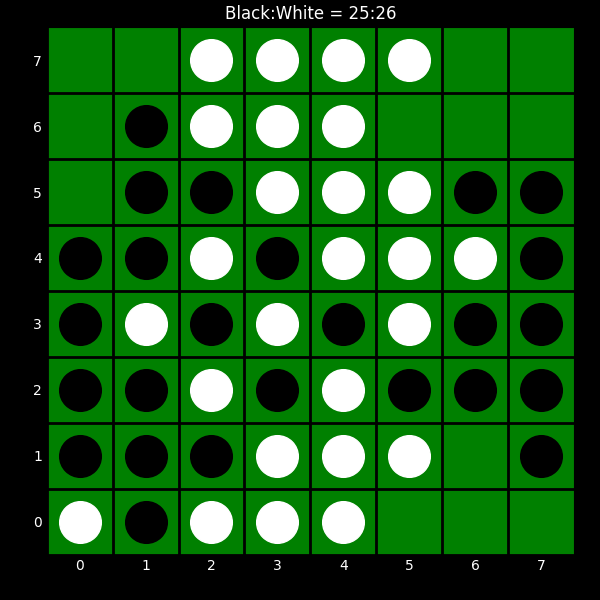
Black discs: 25
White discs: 26